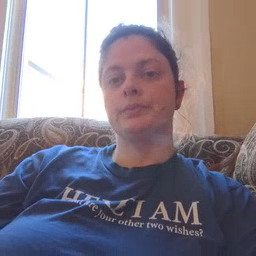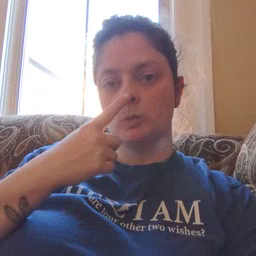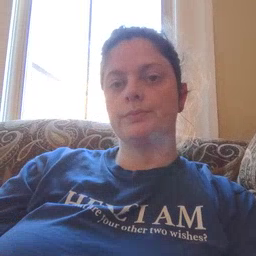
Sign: nose